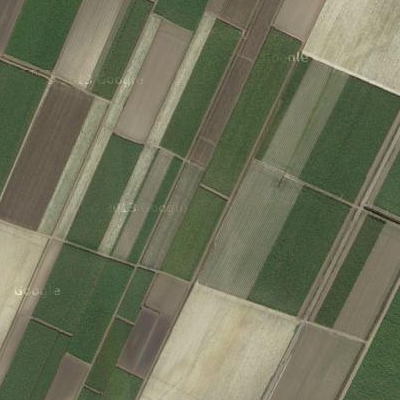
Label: bField